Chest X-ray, PA view. Patient: 32 years old, sex M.
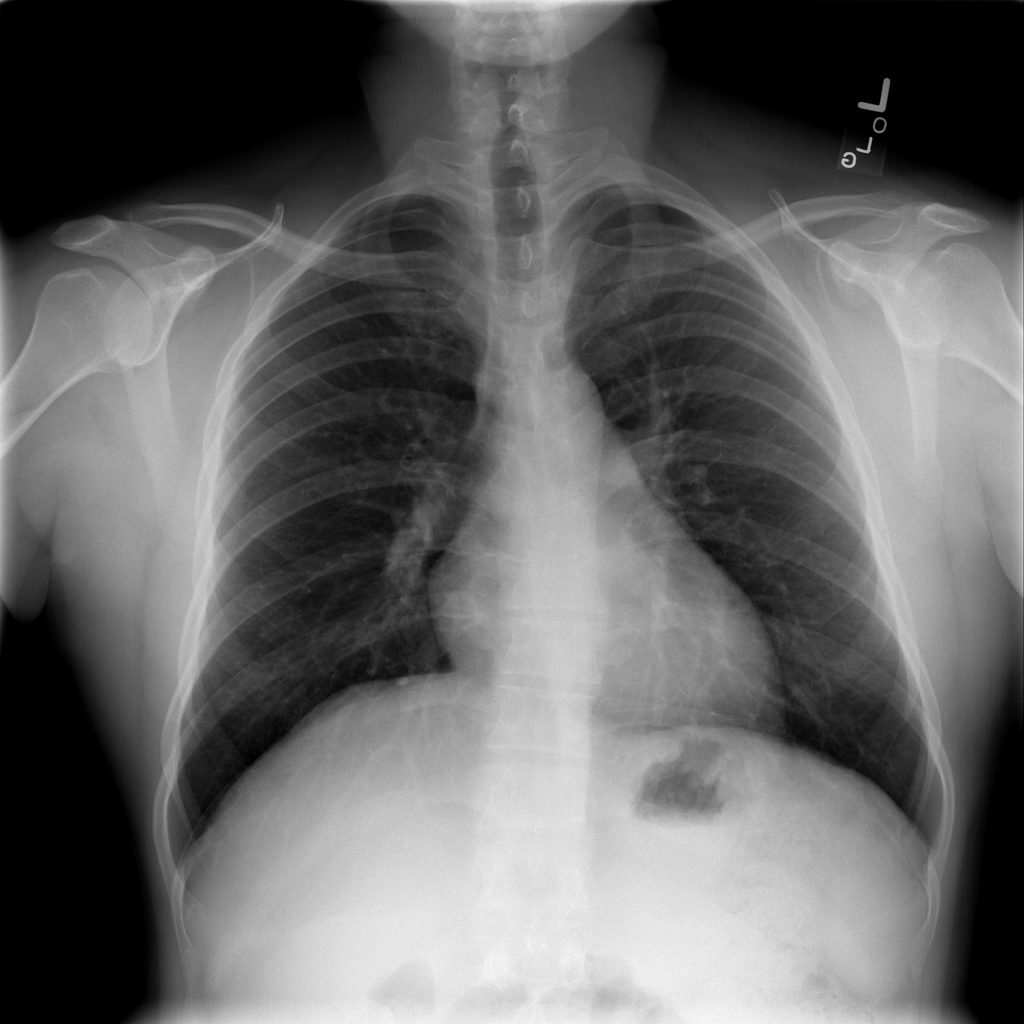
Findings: No Finding